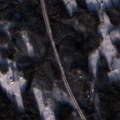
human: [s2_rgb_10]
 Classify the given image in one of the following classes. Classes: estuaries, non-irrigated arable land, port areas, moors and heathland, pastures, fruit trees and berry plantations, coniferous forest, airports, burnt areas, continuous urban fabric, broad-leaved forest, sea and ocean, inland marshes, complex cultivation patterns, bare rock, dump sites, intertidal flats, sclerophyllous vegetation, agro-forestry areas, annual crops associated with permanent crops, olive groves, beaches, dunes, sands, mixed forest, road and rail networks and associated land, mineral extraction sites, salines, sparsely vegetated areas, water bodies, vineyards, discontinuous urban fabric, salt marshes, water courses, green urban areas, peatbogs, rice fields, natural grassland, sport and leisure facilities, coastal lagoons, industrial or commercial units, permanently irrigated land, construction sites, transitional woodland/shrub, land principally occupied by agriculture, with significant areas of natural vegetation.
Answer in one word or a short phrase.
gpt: coniferous forest, mixed forest